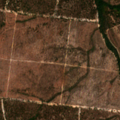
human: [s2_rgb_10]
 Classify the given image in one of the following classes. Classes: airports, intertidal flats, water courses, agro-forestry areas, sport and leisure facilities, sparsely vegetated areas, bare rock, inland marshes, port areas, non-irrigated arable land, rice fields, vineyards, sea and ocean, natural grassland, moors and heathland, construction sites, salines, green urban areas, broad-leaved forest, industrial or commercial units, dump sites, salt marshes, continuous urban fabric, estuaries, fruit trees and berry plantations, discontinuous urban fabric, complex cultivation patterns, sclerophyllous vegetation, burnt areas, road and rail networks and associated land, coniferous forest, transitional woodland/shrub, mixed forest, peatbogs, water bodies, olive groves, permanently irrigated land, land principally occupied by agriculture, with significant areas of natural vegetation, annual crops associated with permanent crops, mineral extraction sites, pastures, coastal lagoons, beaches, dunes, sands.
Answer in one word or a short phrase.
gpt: broad-leaved forest, mixed forest, transitional woodland/shrub